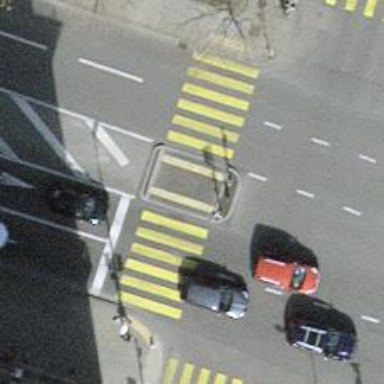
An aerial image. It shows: Road crossing with traffic signals and pedestrian island.